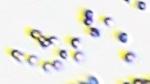
Label: Phaeocystis